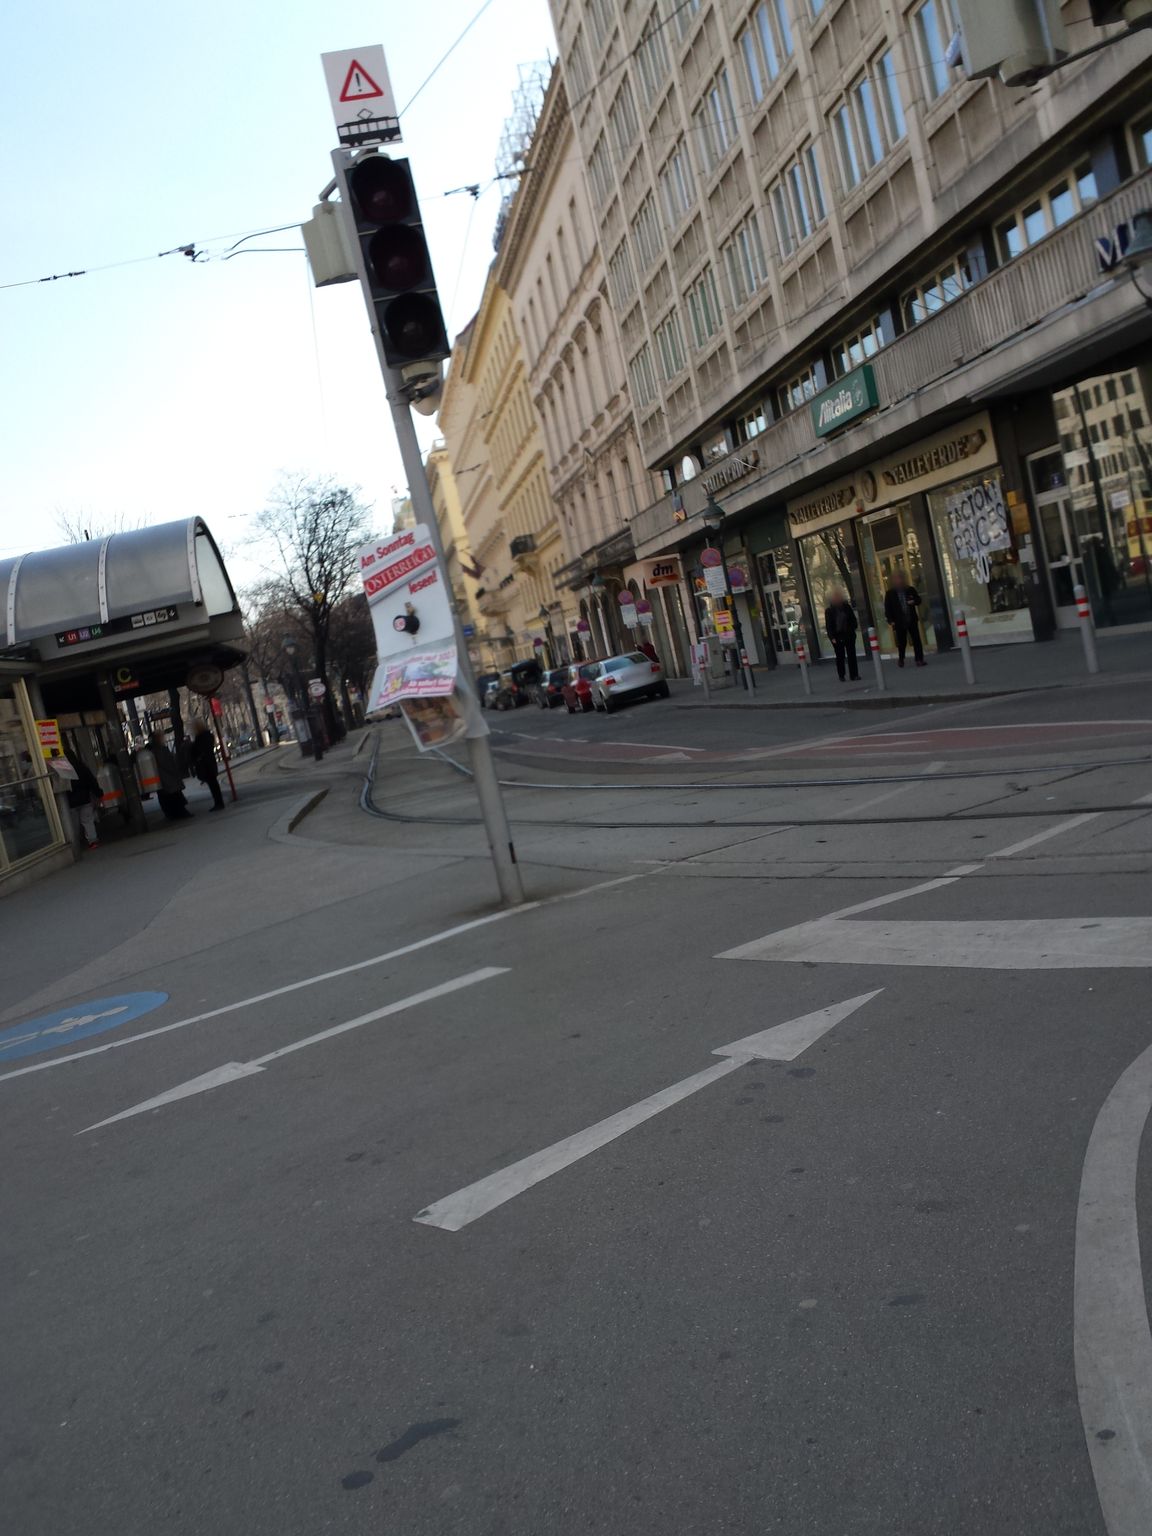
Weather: clear
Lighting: day
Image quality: good
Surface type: walking surface
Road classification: footway
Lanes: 2
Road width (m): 1.8
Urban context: urban centre
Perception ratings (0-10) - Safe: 4.45, Lively: 6.17, Beautiful: 5.91, Boring: 3.98, Depressing: 6.58, Wealthy: 3.5